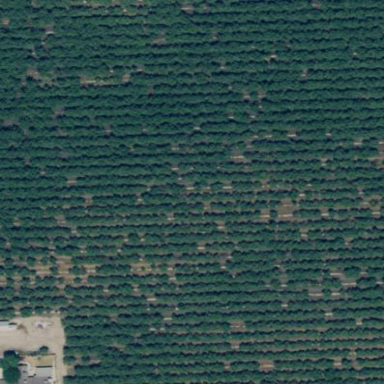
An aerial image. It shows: Orchard filled with almond trees.